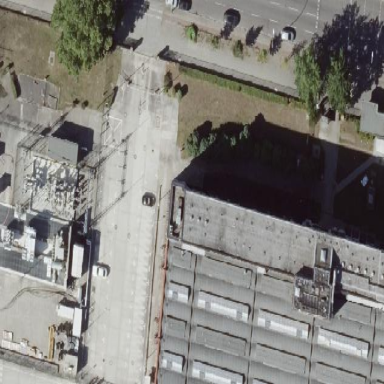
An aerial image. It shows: Industrial building.